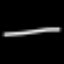
Label: line